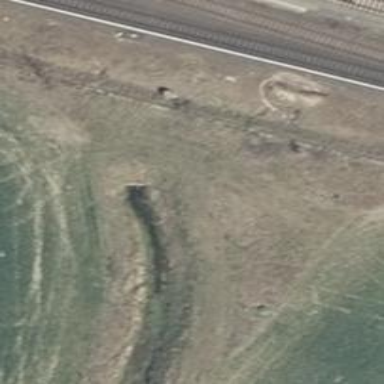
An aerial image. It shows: Tunnel.